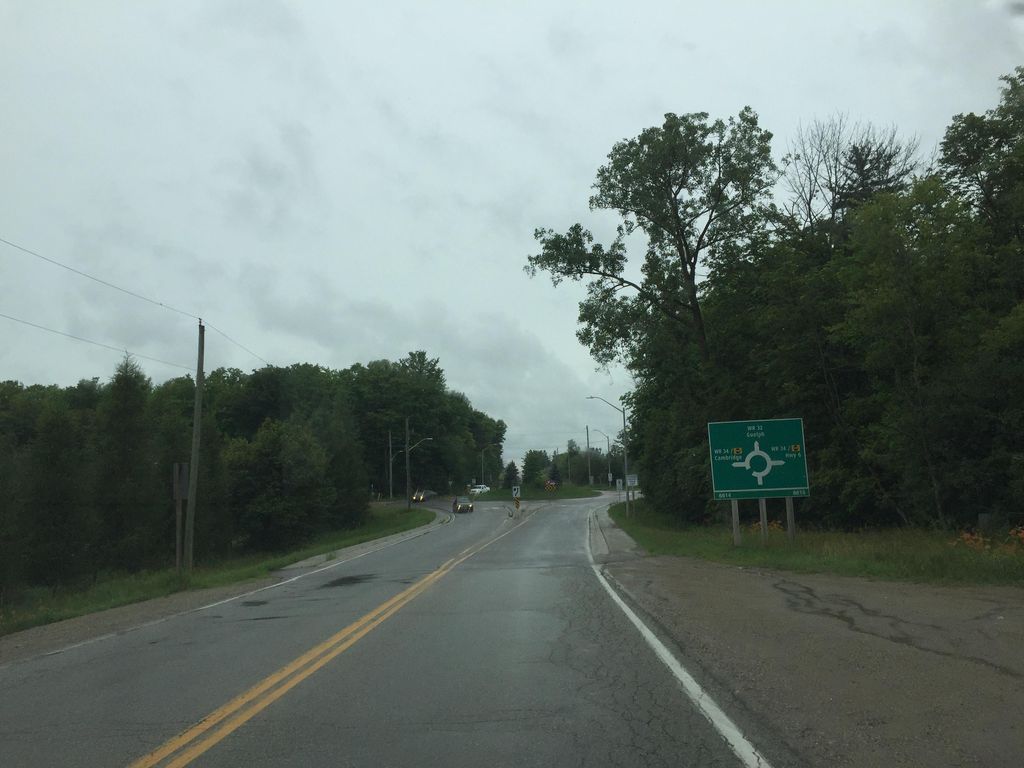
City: kitchener-waterloo